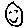
Label: smiley face